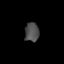
Tissue: skin
Cell type: Epithelial cells
Senescence score: 0.2311
Nuclear area (px): 264
Mean DAPI intensity: 78.22